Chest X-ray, PA view. Patient: 71 years old, sex F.
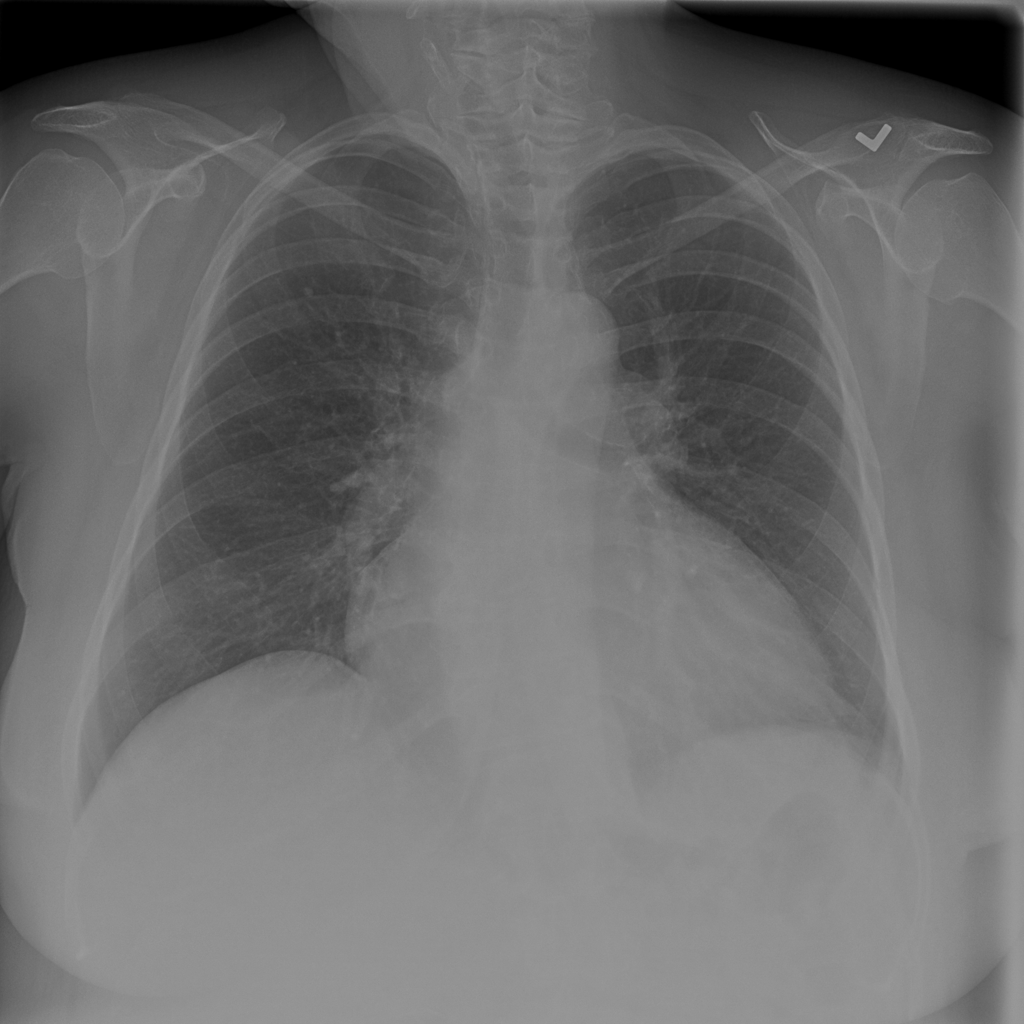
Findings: No Finding